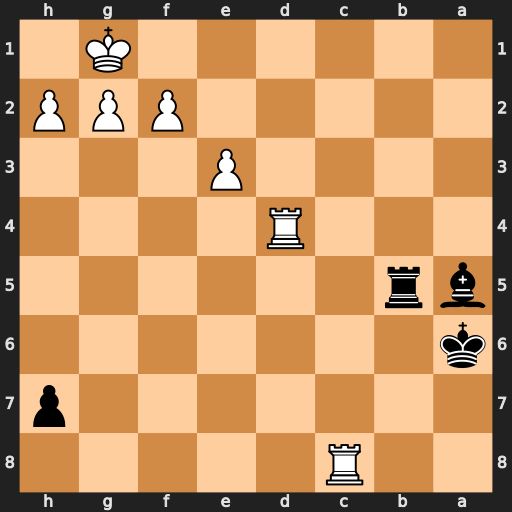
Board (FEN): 2R5/7p/k7/br6/3R4/4P3/5PPP/6K1
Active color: b
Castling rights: -
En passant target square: -
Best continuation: Rb1+ Rc1 Rxc1+ Rd1 Rxd1#